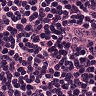
Metastatic tissue present: yes